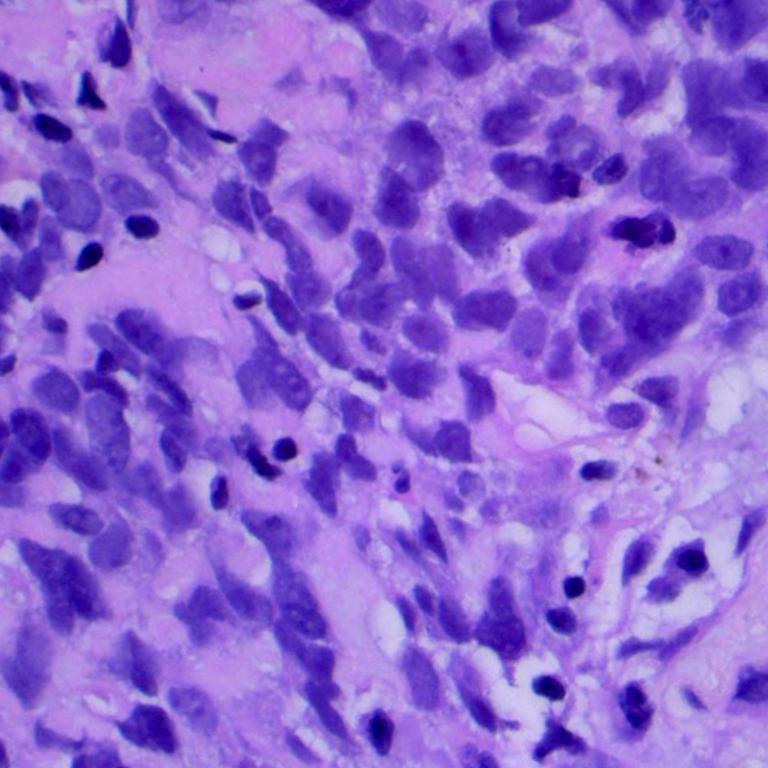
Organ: lung
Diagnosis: squamous carcinomas